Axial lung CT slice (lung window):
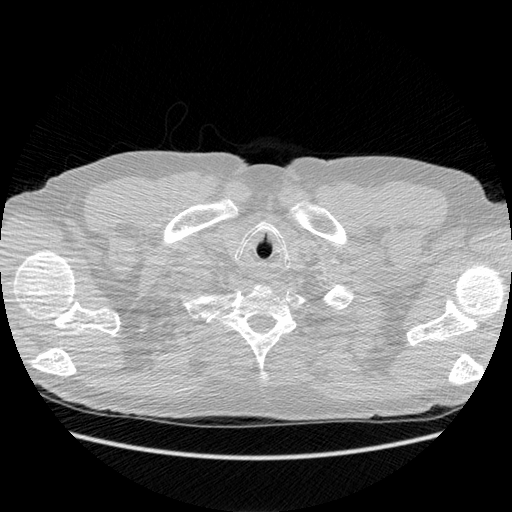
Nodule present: no